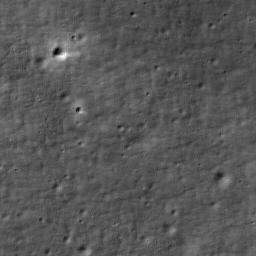
Host type: background_regolith
Lunar coordinates: latitude nan, longitude nan